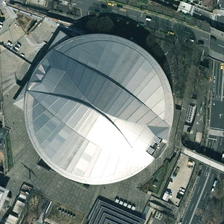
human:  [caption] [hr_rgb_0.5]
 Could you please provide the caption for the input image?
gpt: a square with a circle white building is located at the corner of a flyover .

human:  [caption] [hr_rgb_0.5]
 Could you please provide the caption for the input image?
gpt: the circle metal center is in the corner of two streets .

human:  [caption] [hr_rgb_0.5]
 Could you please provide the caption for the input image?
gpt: it is a round center with a white metal roof surrounded by roads and houses .

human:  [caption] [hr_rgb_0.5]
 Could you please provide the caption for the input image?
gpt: a square with a circular white building is located at the corner of a flyover .

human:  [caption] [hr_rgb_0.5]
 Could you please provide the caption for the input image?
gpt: a circle center building is near a crossroads and several buildings .